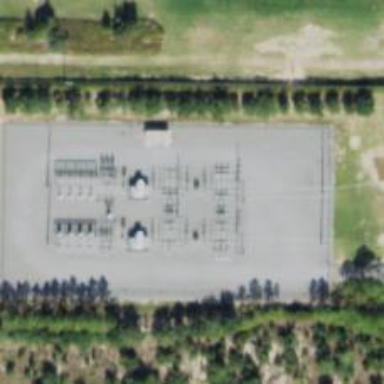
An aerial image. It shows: Switch used for power control.